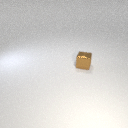
small brown metal cube